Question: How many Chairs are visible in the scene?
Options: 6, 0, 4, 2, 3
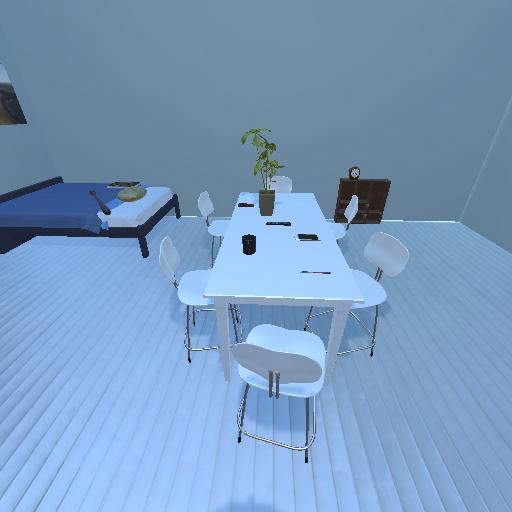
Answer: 6